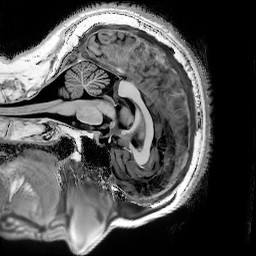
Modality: T1w
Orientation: sagittal
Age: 55
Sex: male
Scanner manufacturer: siemens
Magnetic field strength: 3 T
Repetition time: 5 s
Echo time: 0.00298 s